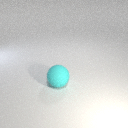
large cyan rubber sphere